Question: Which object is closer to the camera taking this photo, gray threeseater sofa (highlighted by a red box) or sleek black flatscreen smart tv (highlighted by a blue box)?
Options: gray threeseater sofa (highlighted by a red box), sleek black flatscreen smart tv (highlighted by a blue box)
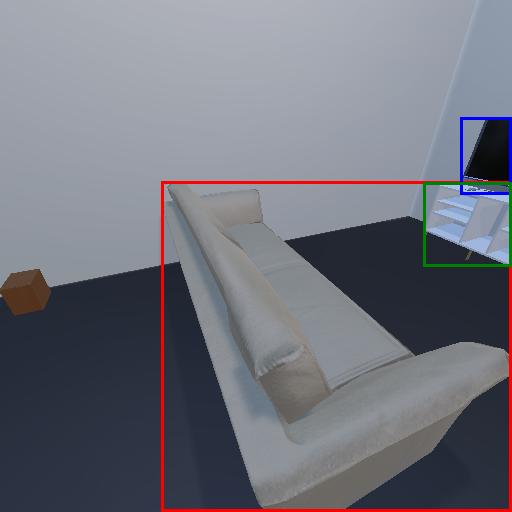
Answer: gray threeseater sofa (highlighted by a red box)